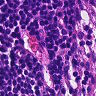
Metastatic tissue present: no